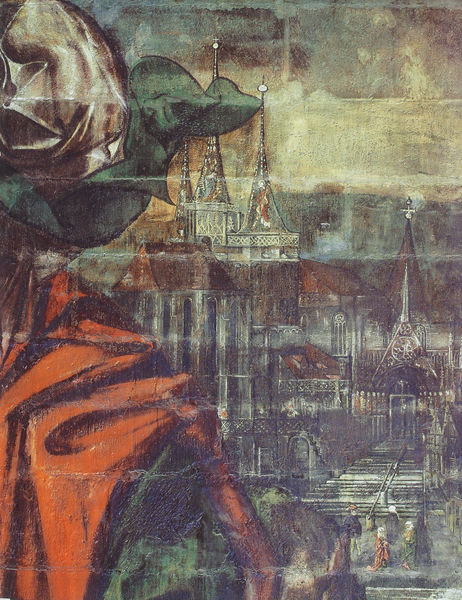
Titel: Erfurt, Dom, Wandmalerei mit der Darstellung des Heiligen Christophorus
Standort: Erfurt, Ursulinenkloster (EU - D - Thüringen)
Schlagwörter: wolken, frauen, menschen, fenster, frau, hut, straße, gebäude, rot, kirche, mantel, turm, aussicht, farbig, dächer, treppe, weib, weiber, eingang, kreuz, türme, dom, portal, gotisch, mittelalter, basilika, istadt